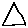
Label: triangle